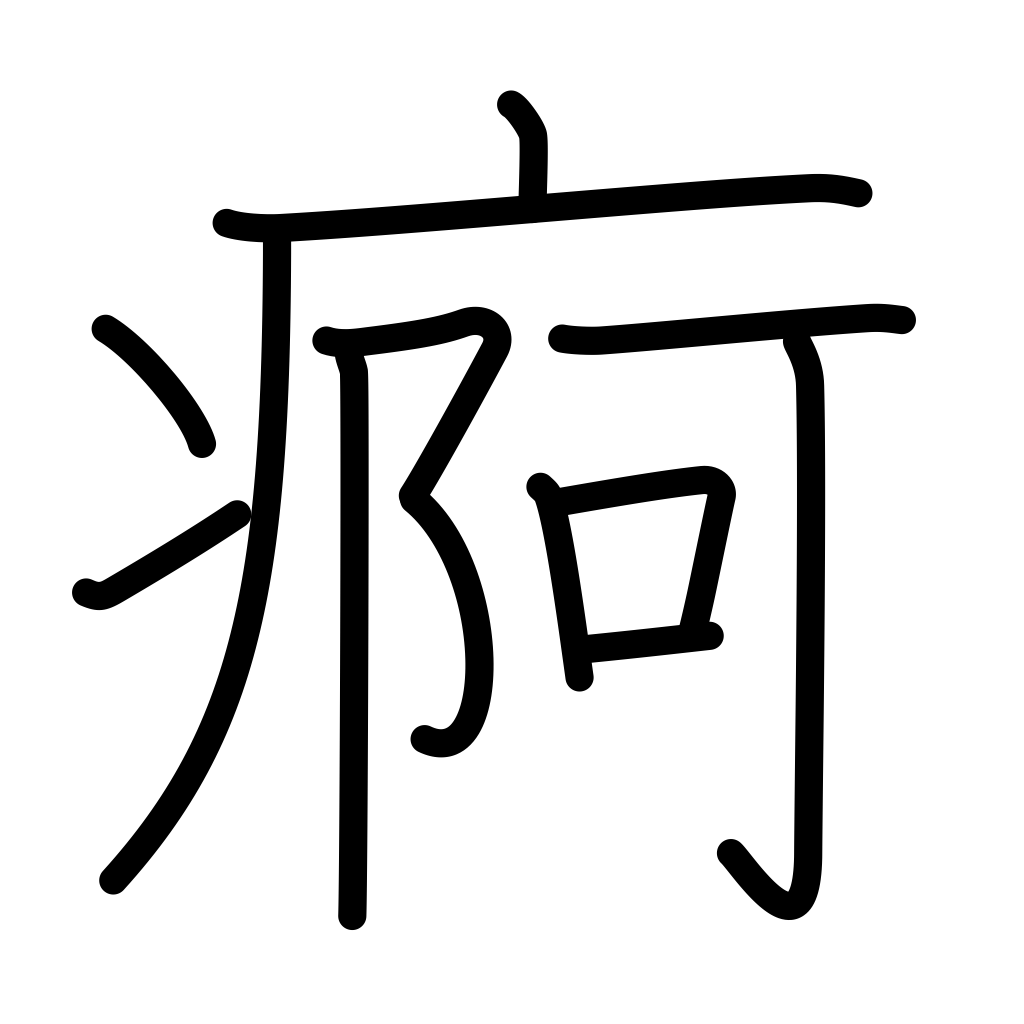
Meaning: chronic illness